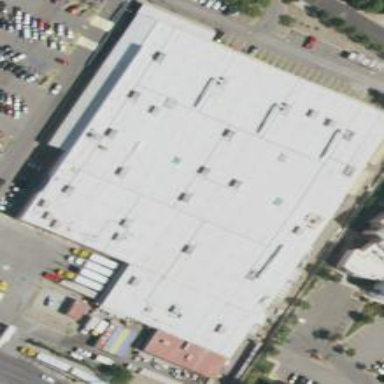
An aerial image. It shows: Wholesale shop located inside building.